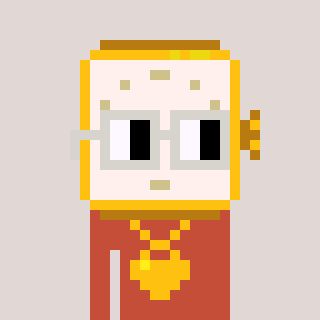
a pixel art character with square light gray glasses, a watch-shaped head and a rust-colored body on a warm background